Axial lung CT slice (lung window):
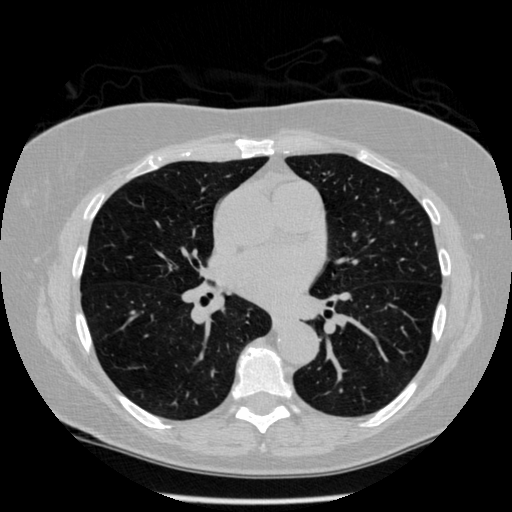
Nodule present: no